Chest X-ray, PA view. Patient: 69 years old, sex M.
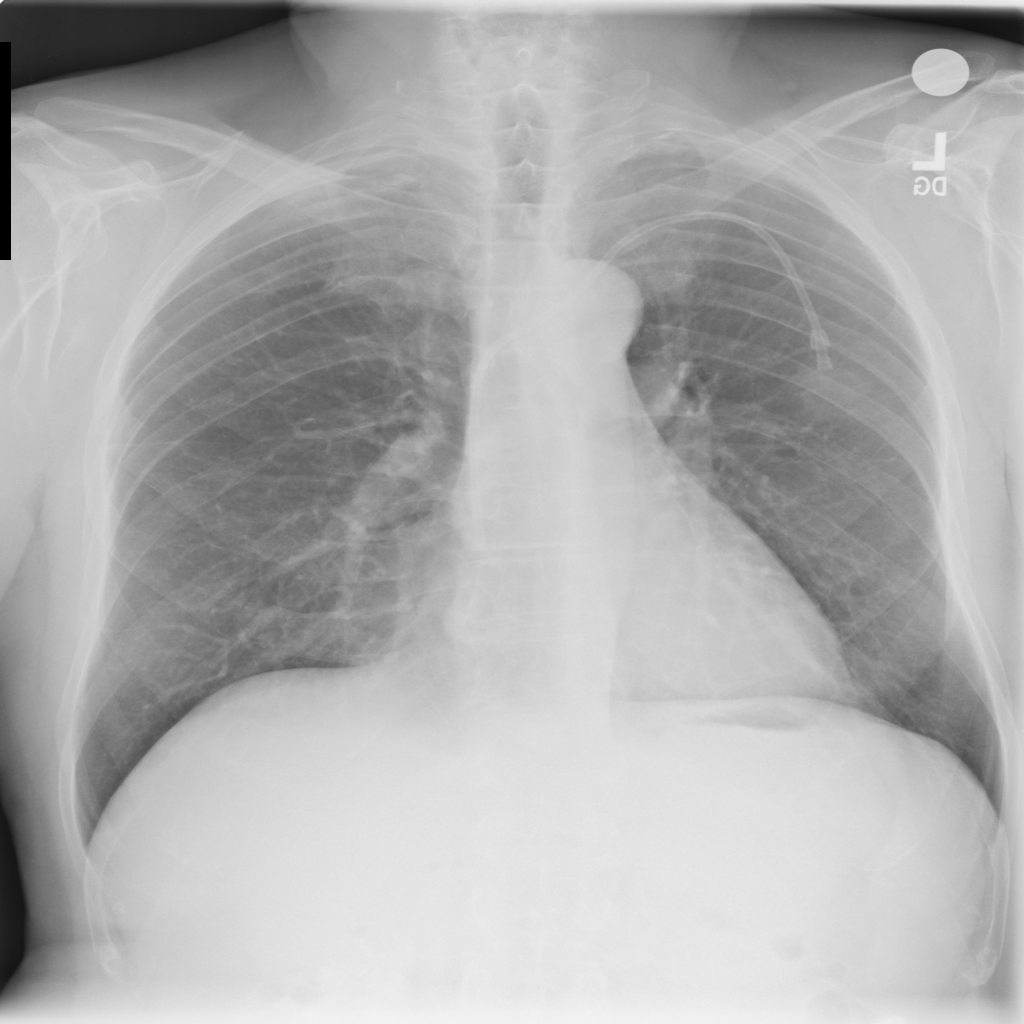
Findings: No Finding